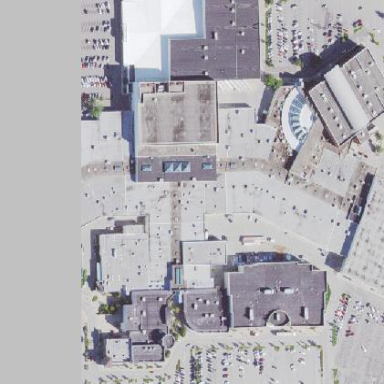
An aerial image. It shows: Retail building that is part of mall.